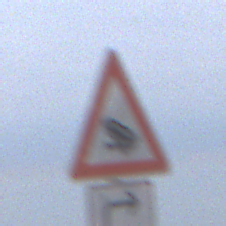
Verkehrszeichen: AmphibienwanderungRechts
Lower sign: RichtungsangabeDurchPfeile5
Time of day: MorningAfternoon
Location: Outdoor (Nature)
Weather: Overcast
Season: NotSpecified
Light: Natural